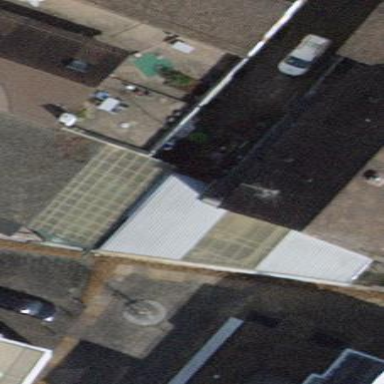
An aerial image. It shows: View of roof of building.